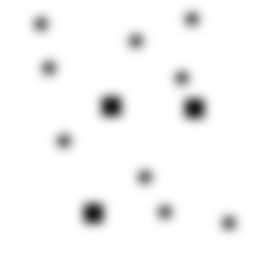
Squares: 3
Triangles: 0
Stars: 9
Total shapes: 12